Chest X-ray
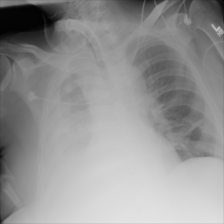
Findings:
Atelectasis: negative
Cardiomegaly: negative
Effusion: negative
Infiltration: negative
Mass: negative
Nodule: negative
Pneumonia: negative
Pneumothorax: negative
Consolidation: negative
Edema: negative
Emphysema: negative
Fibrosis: negative
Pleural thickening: negative
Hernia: negative